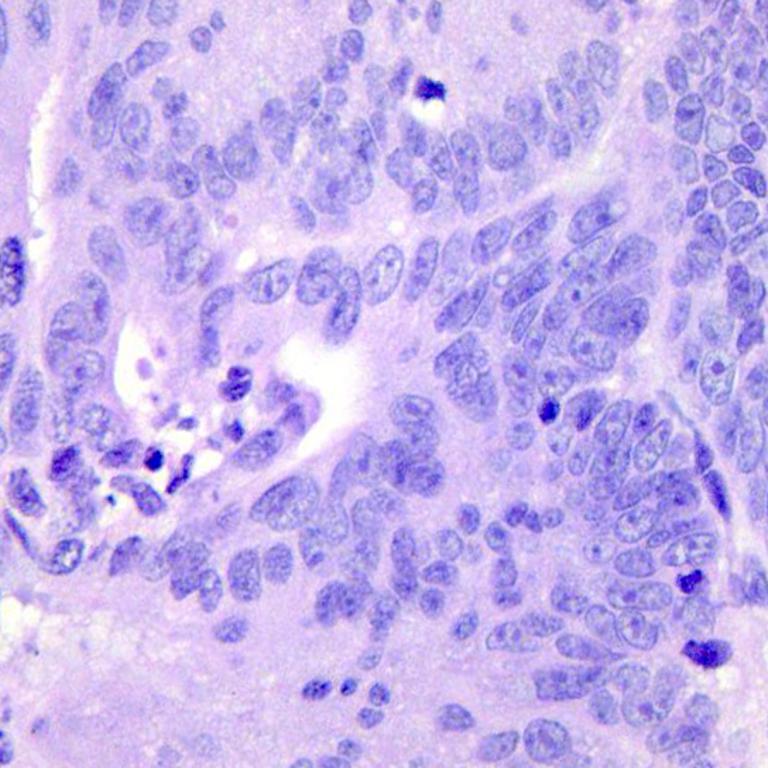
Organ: colon
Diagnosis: adenocarcinomas